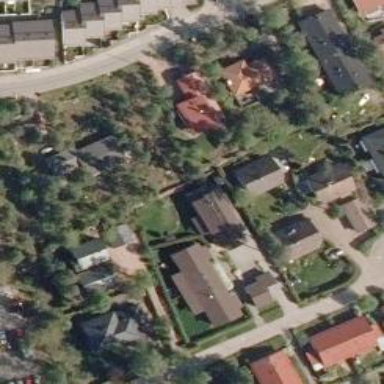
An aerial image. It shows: Suburb.